Question: I don't know why but I have this error
> Warning: NSBundle NSBundle
(loaded) was
released too many times. For compatibility, it will not be
deallocated, but this may change in the future. Set a breakpoint on
__NSBundleOverreleased() to debug
I have tried, according to <URL>, to delete the DerivedData folder but it is not working.

So, I tried to set a breakpoint, but the error is still logged and the program nevers stops at the breakpoint.
Do you have any advice or recommandation?
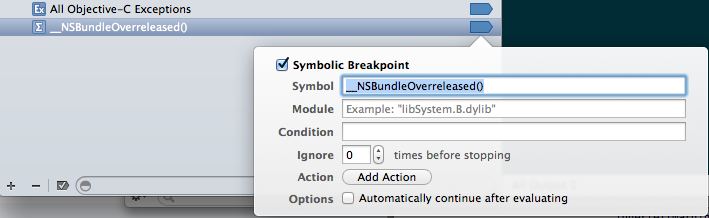
Answer: Yes. Leave off the parentheses, and it'll work.
Not certain about the leading underscores, but if you try creating a working breakpoint with NSLog, for example, the parentheses aren't included.